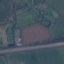
Label: Highway